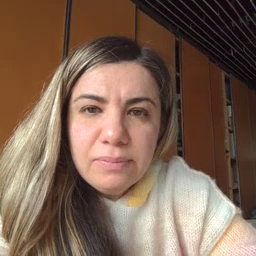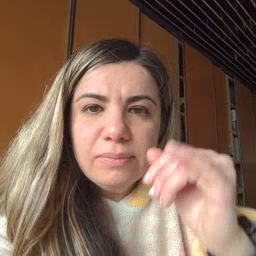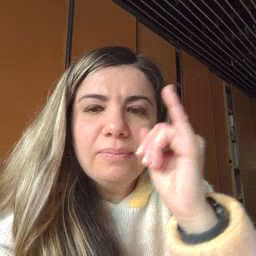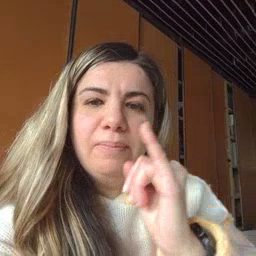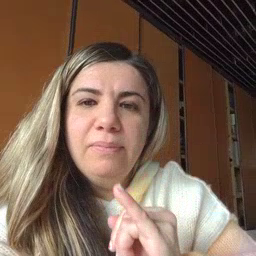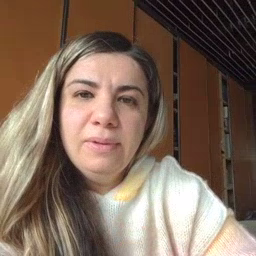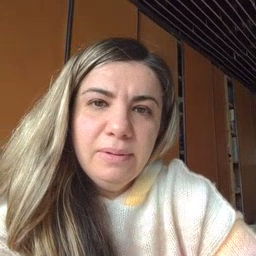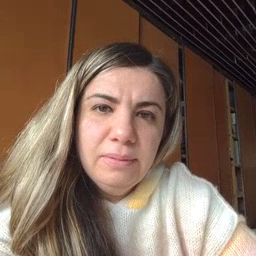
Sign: drawer